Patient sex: M
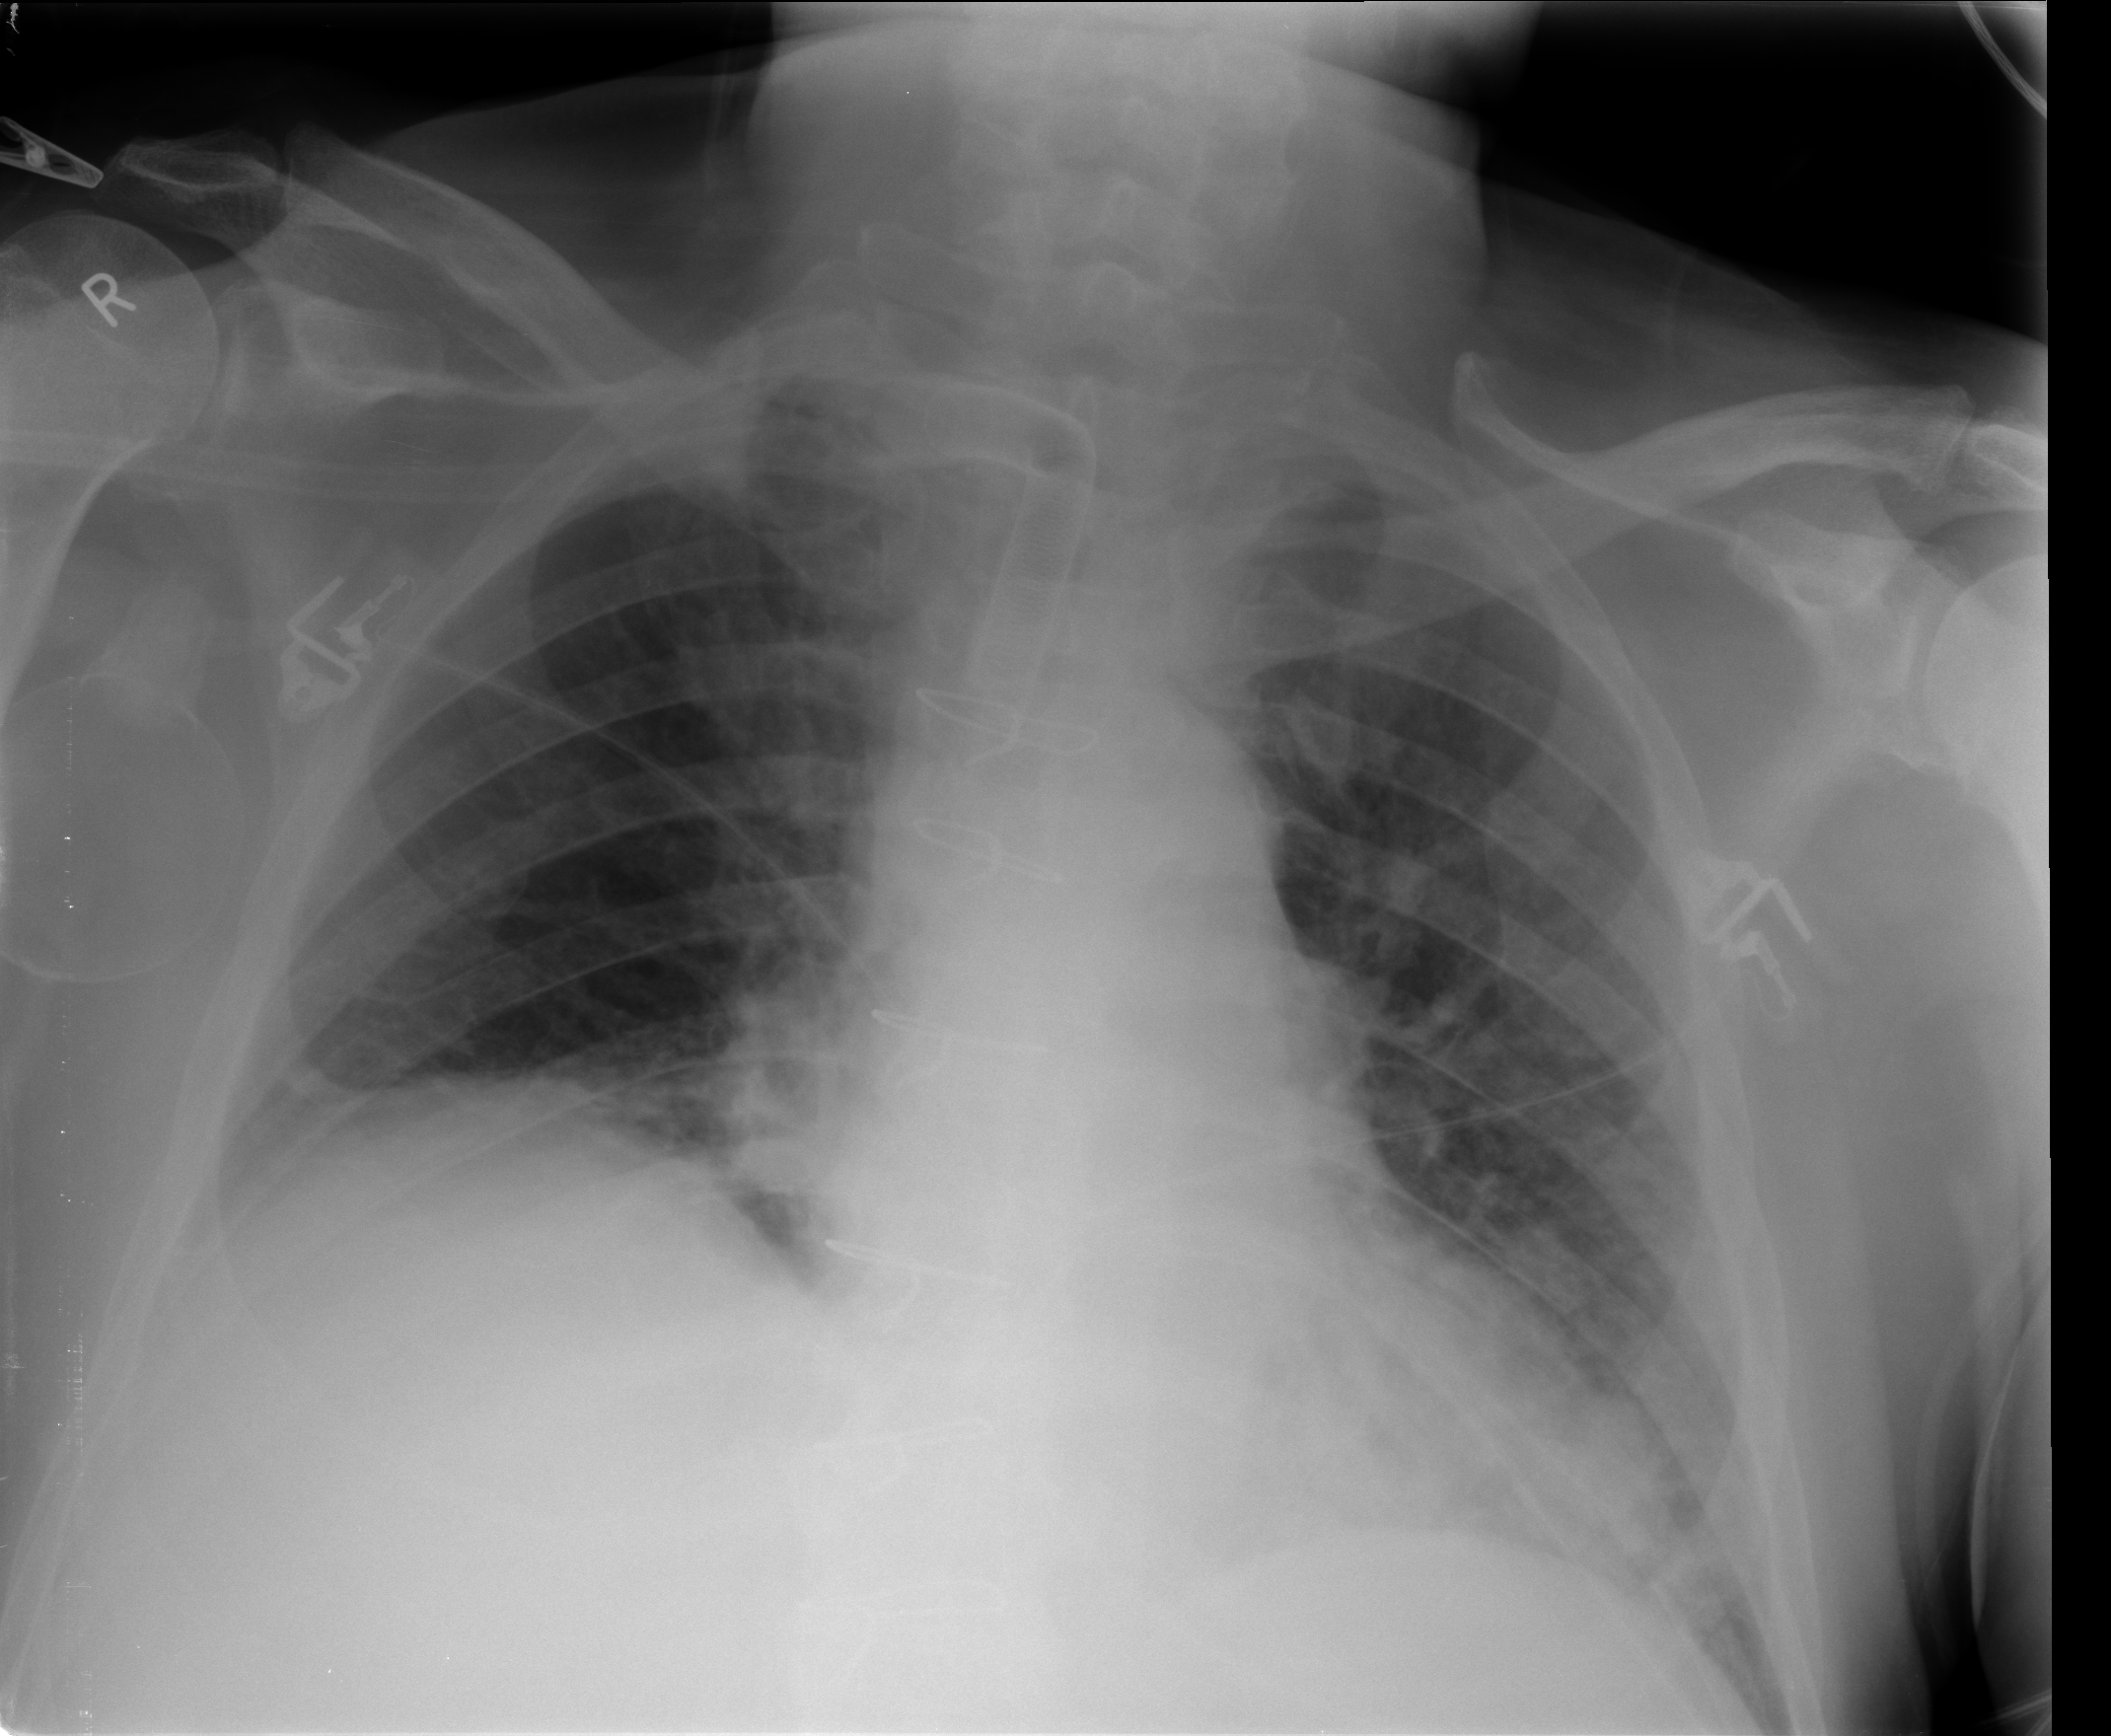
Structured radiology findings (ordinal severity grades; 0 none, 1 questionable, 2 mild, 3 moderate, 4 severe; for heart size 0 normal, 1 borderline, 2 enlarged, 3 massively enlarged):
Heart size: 2
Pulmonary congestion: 2
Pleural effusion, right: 1
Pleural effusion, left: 0
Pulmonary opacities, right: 0
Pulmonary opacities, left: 2
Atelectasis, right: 2
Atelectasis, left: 2